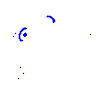
Particle: proton